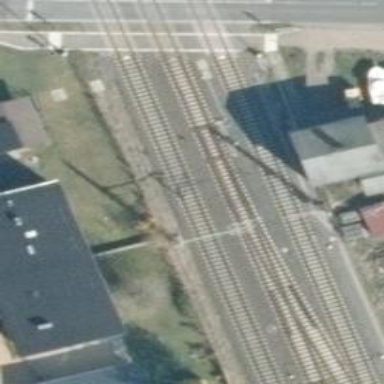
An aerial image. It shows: Railway switch with the turnout side on the left.